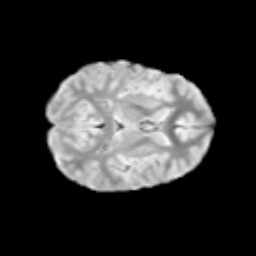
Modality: T2w
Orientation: axial
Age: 9
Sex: female
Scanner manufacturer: siemens
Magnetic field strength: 3 T
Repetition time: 3.8 s
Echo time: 0.07 s